Field crop: tomato
Growth stage: 2
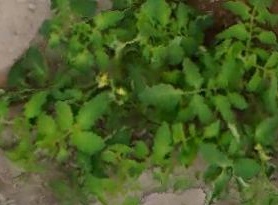
Species: tomato